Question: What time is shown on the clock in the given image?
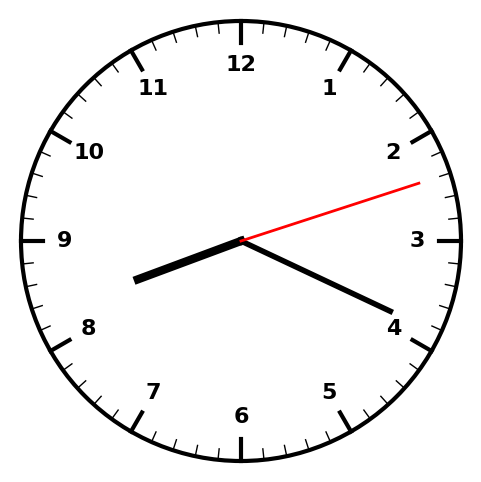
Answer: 08:19:12